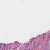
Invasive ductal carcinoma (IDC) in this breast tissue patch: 1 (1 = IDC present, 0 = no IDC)